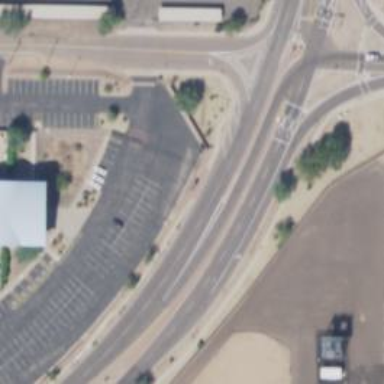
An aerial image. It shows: Secondary link road with asphalt surface.